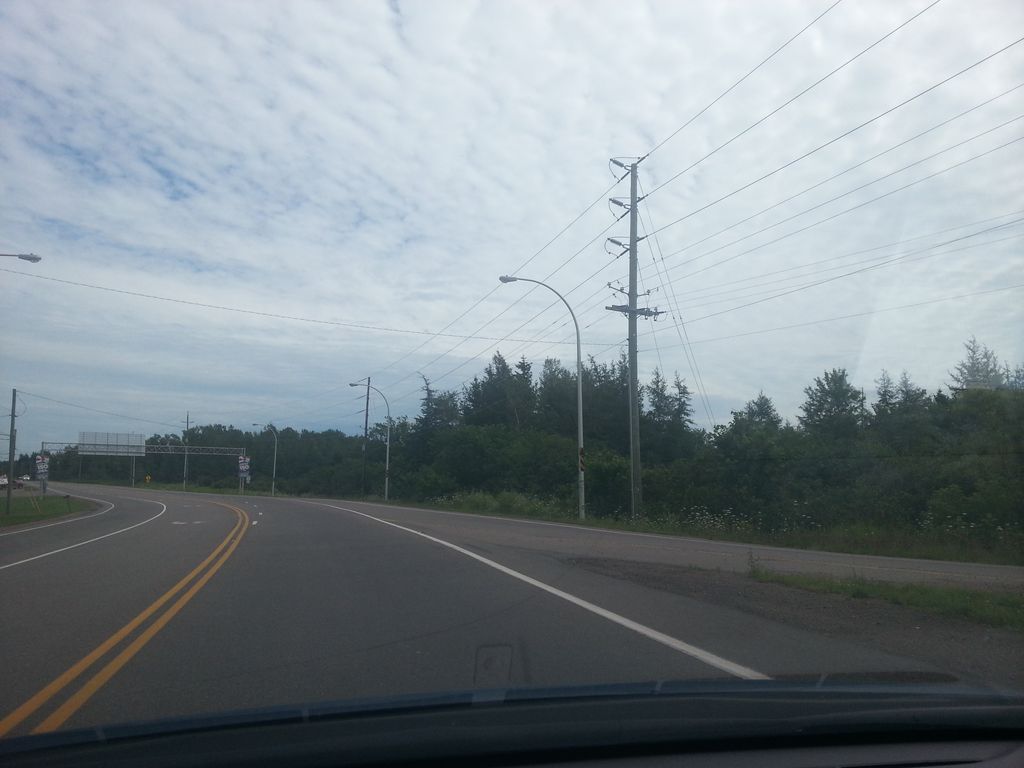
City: charlottetown